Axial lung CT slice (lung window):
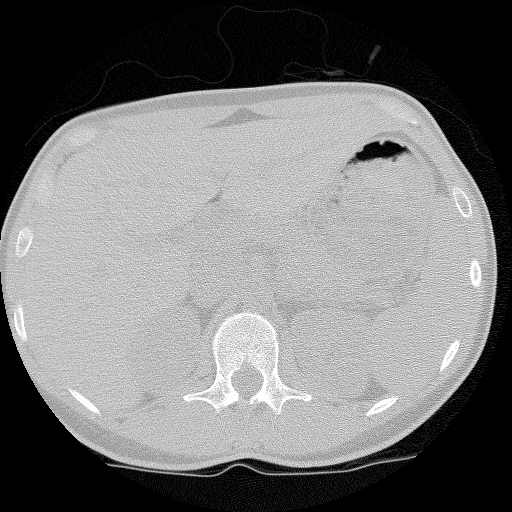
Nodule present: no